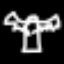
Label: angel